Field crop: maize
Growth stage: 2
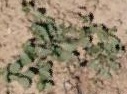
Species: convolvulus